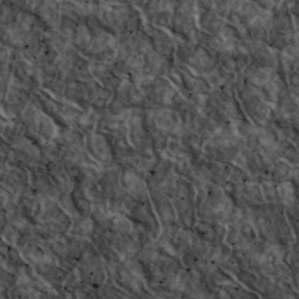
Label: non_frost